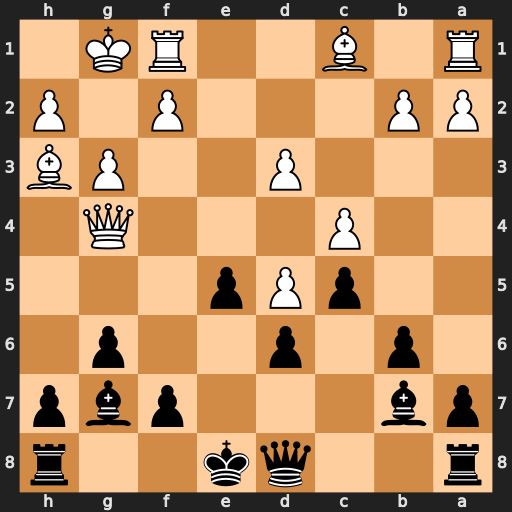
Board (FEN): r2qk2r/pb3pbp/1p1p2p1/2pPp3/2P3Q1/3P2PB/PP3P1P/R1B2RK1
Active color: b
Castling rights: kq
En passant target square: -
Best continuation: Bc8 Qxc8 Rxc8